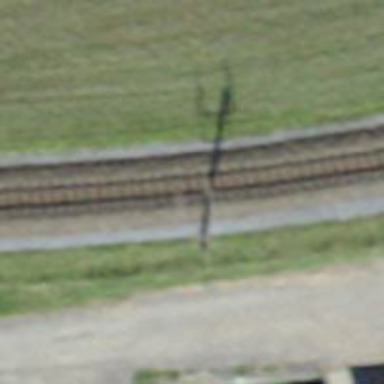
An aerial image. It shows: Narrow gauge railway with electrified contact lines.